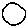
Label: moon